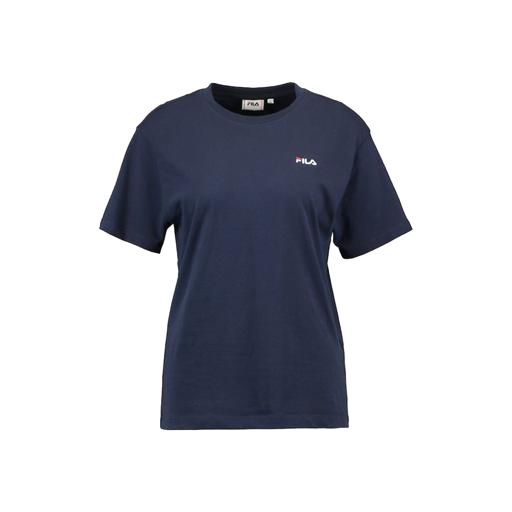
mid t-shirt, classic tee, regular t-shirt, white background